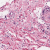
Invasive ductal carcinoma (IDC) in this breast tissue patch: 0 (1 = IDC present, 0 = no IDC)